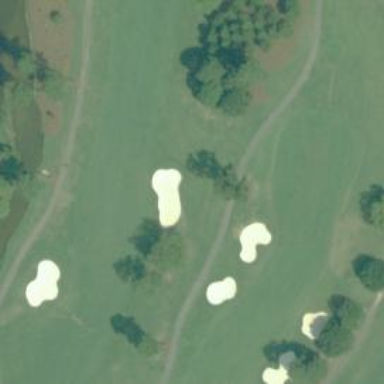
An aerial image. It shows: Path used for both walking and golf.